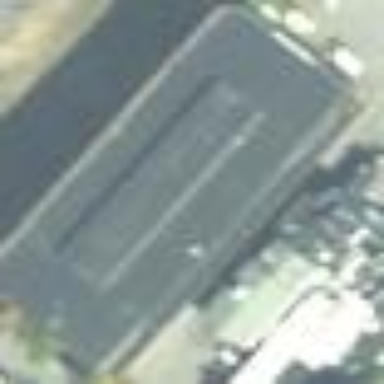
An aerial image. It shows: Commercial building.